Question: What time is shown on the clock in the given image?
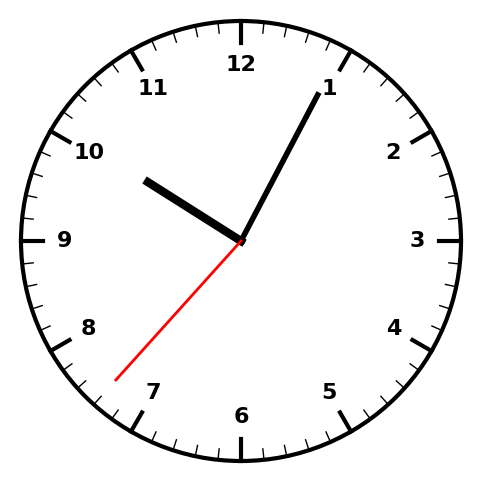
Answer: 10:04:37